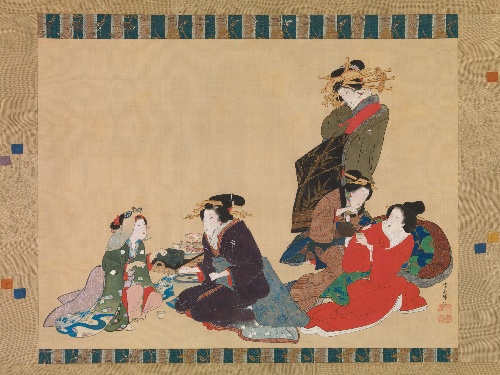
Title: 蹄斎北馬筆　五美人図|Five Beauties
Artist: Teisai Hokuba
Artist bio: Japanese, 1771–1844
Date: 1840
Object type: Hanging scroll
Classification: Paintings
Medium: Hanging scroll; ink and color on silk
Culture: Japan
Period: Edo period (1615–1868)
Dimensions: Image: 15 3/8 × 20 3/4 in. (39.1 × 52.7 cm)
Overall with mounting: 47 3/4 × 25 3/4 in. (121.3 × 65.4 cm)
Overall with knobs: 47 3/4 × 28 in. (121.3 × 71.1 cm)
Department: Asian Art
Credit line: Gift of Florence and Herbert Irving, 2015
Accession year: 2015
Repository: Metropolitan Museum of Art, New York, NY
Tags: Tea|Games|Women